Field crop: maize
Growth stage: 2
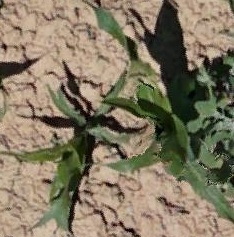
Species: maize